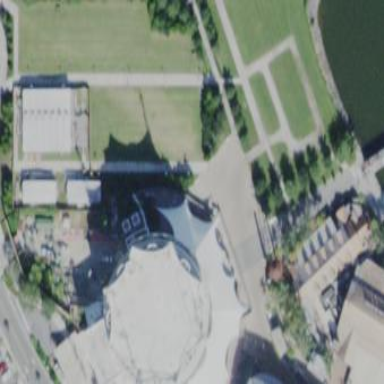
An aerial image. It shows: Theater building.